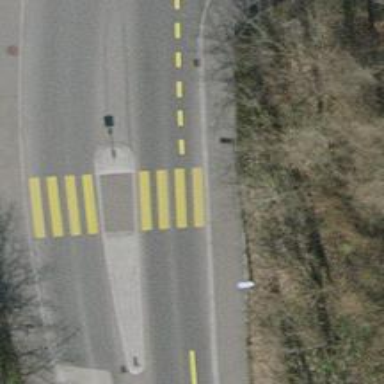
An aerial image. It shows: Kerb barrier.